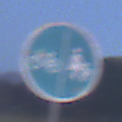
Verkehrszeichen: GetrennterRadUndGehwegRadwegLinks
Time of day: SunriseSunset
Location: Outdoor (Nature)
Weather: Clear
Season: NotSpecified
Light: Natural